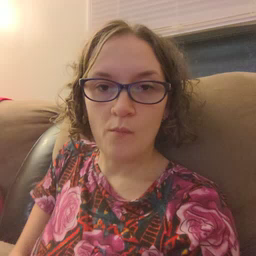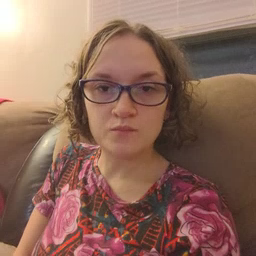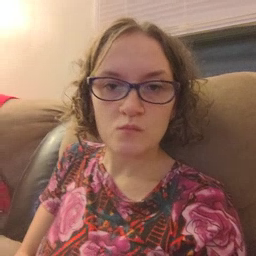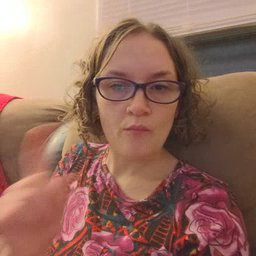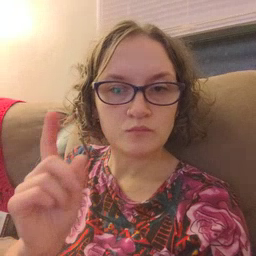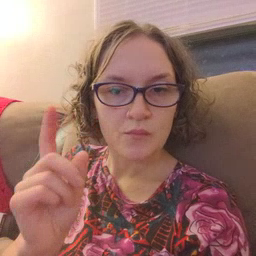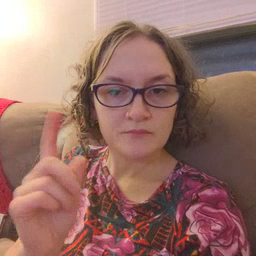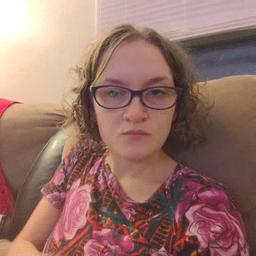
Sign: where